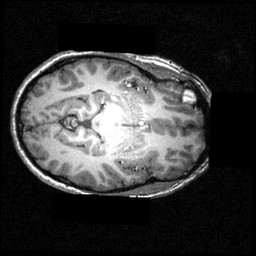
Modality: T1w
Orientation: axial
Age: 25
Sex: female
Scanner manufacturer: siemens
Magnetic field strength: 3.951 T
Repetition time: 1.5 s
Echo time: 0.00335 s